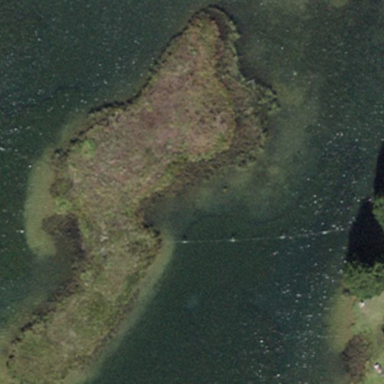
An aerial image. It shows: Islet covered in grass.